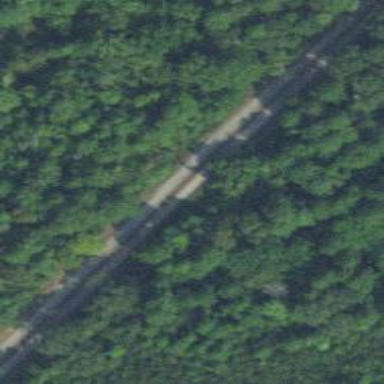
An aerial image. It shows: Railway track.